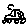
Label: car